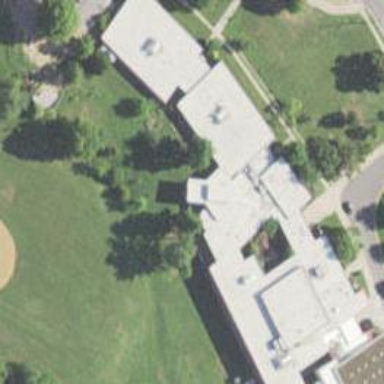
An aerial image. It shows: School building.